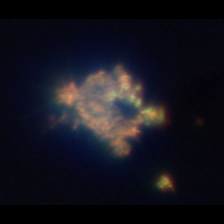
Taxon: Unknown_detritus
Group: Unknown